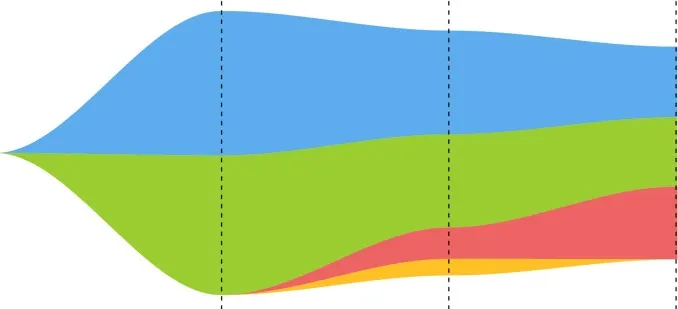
Map of clonal evolution. The different colors represent different mutation sites in EGFR gene, as measured by the NGS platform; NGS, next-generation sequencing.
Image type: pathology (van_gieson)